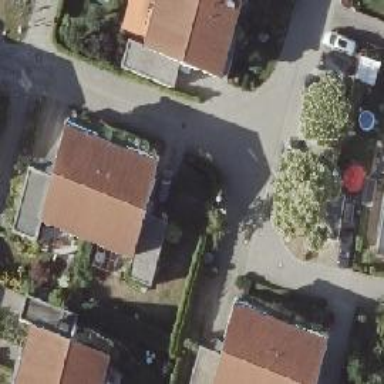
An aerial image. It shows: Living street.